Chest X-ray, PA view. Patient: 45 years old, sex M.
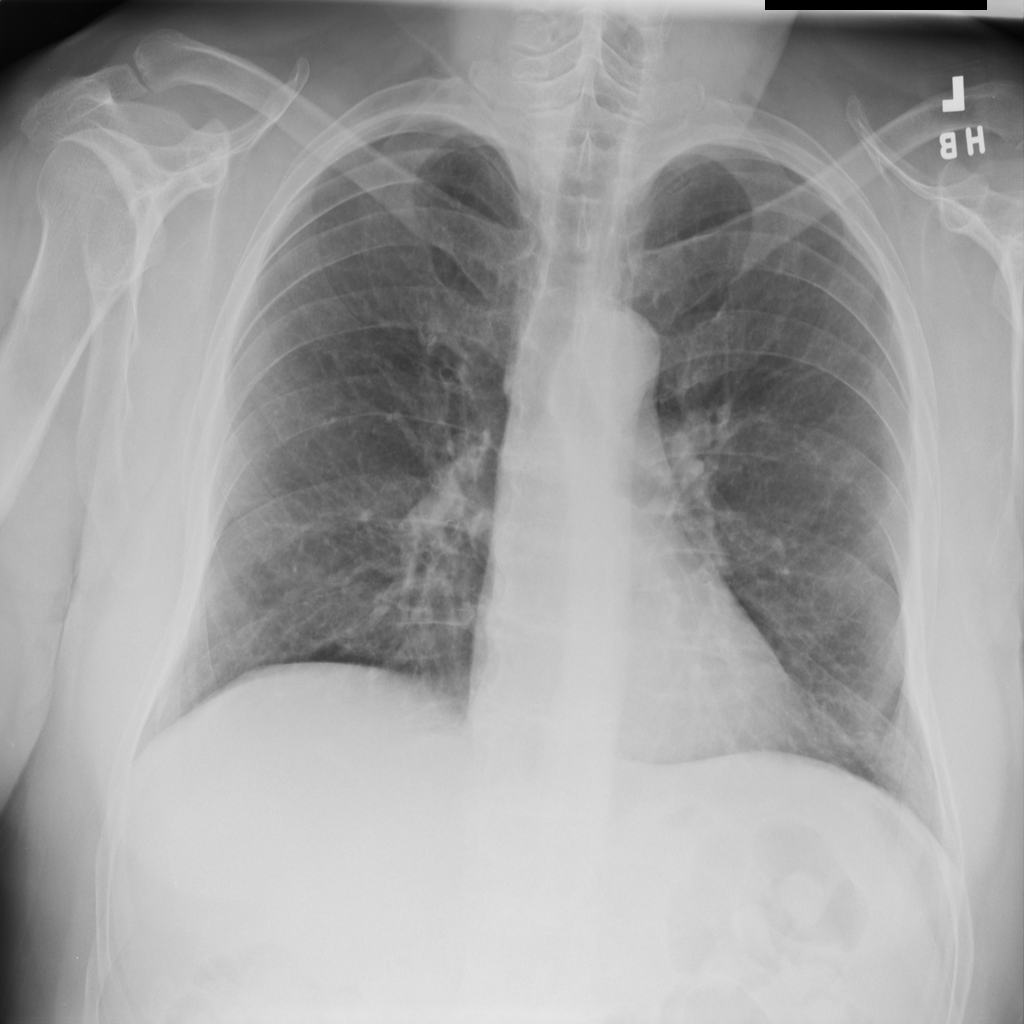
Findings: No Finding